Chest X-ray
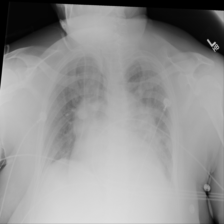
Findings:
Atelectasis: positive
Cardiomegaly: positive
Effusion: positive
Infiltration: positive
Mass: negative
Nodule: negative
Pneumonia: negative
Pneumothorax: negative
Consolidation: negative
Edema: negative
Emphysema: negative
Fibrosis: negative
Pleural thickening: negative
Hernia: negative